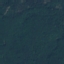
Land use / land cover class: Forest